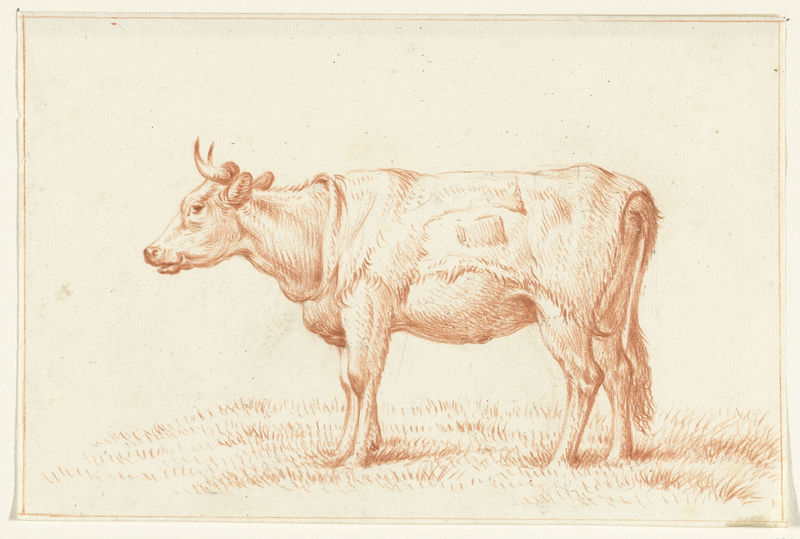
Titel: Staande koe, naar links
Künstler: Jean Bernard
Standort: Amsterdam
Institution: Rijksmuseum
Schlagwörter: rouge, vache, sacré, pie